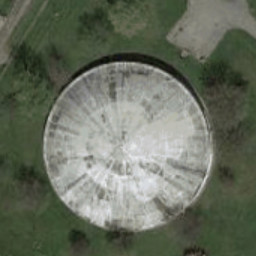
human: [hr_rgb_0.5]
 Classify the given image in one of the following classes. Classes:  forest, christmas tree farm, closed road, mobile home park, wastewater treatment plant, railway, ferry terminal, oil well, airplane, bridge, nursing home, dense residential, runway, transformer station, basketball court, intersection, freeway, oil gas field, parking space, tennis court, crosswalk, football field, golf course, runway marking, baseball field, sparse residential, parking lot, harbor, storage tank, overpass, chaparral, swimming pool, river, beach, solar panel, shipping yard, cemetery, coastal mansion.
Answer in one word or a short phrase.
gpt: storage tank